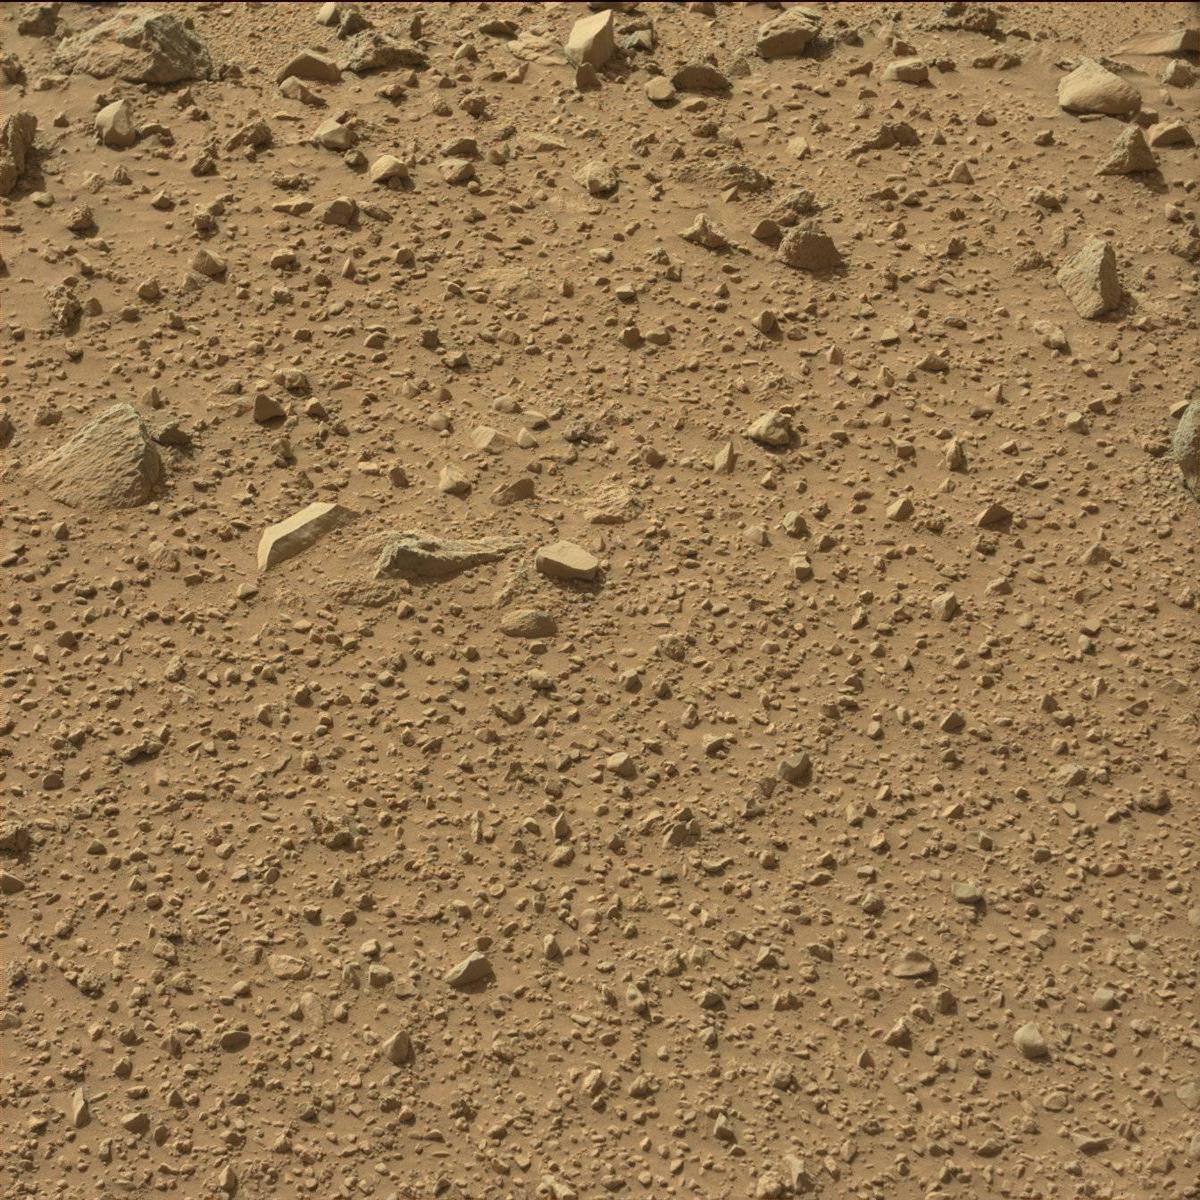
Terrain classes present: Bedrock, Rock, Sand / Soil